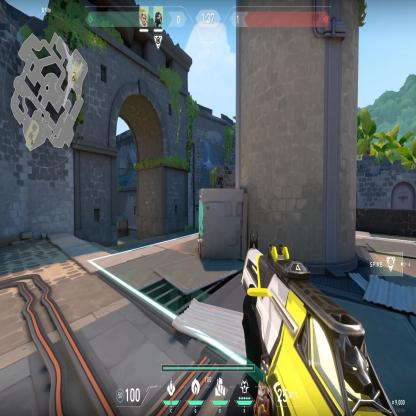
Label: teammate